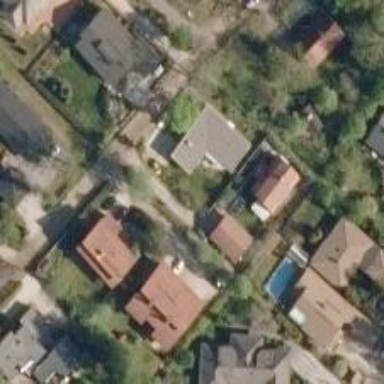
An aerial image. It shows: Living street.